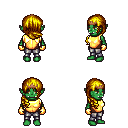
a pixel art fantasy rpg character, female body template, orc, green skin, gold chest armor, metal pants, blonde right-swept hairstyle, bronze tiara, gold gloves, four views (front, back, left, right), 2x2 character sprite sheet, small pixel art, hard edges, no anti-aliasing